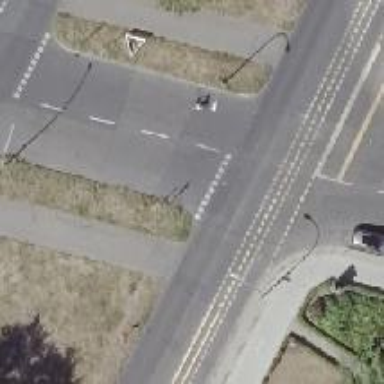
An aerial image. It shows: Secondary road with asphalt surface and dual carriageway design. There is kerb separating the cycleway on the right side.